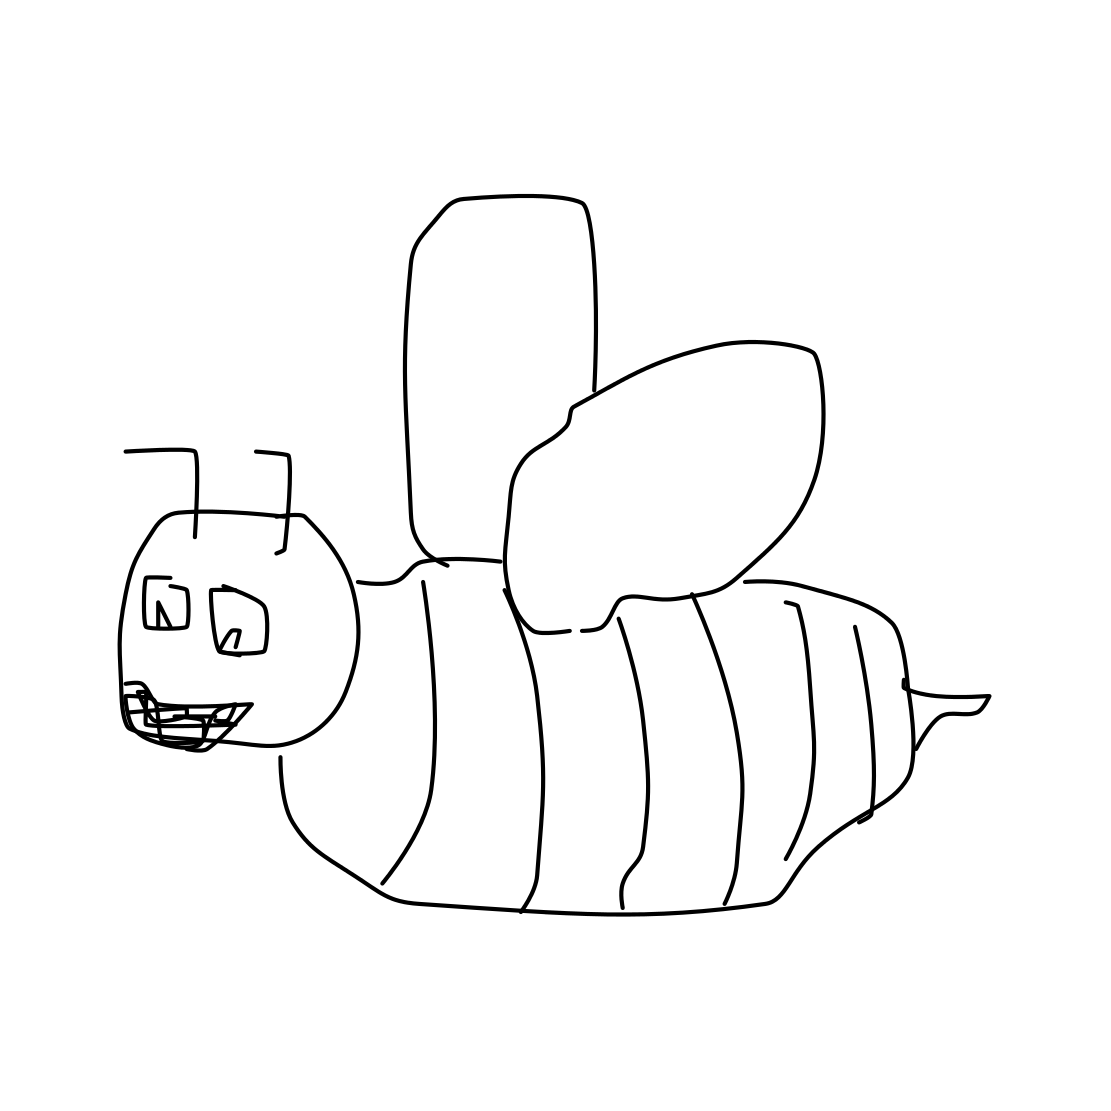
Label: bee